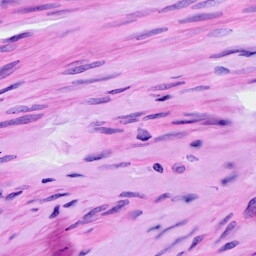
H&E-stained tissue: Ovarian